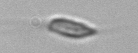
Label: Chrysochromulina